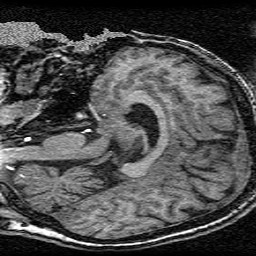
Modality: T1w
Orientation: coronal
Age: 21
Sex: male
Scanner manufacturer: ge
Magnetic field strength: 15000 T
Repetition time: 9.1 s
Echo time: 1.94 s